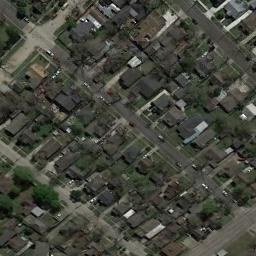
Label: residential